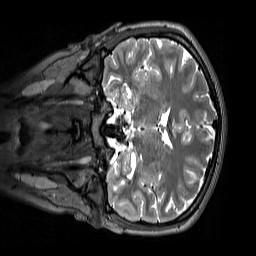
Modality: T2w
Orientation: coronal
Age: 14
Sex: female
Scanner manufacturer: siemens
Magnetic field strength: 3 T
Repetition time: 3.2 s
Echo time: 0.408 s